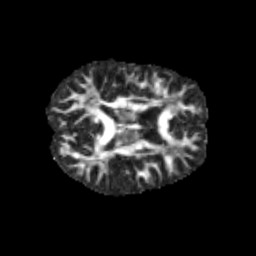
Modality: FA
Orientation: axial
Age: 12
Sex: male
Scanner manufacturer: siemens
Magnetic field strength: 3 T
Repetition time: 3.8 s
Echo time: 0.07 s